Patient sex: M
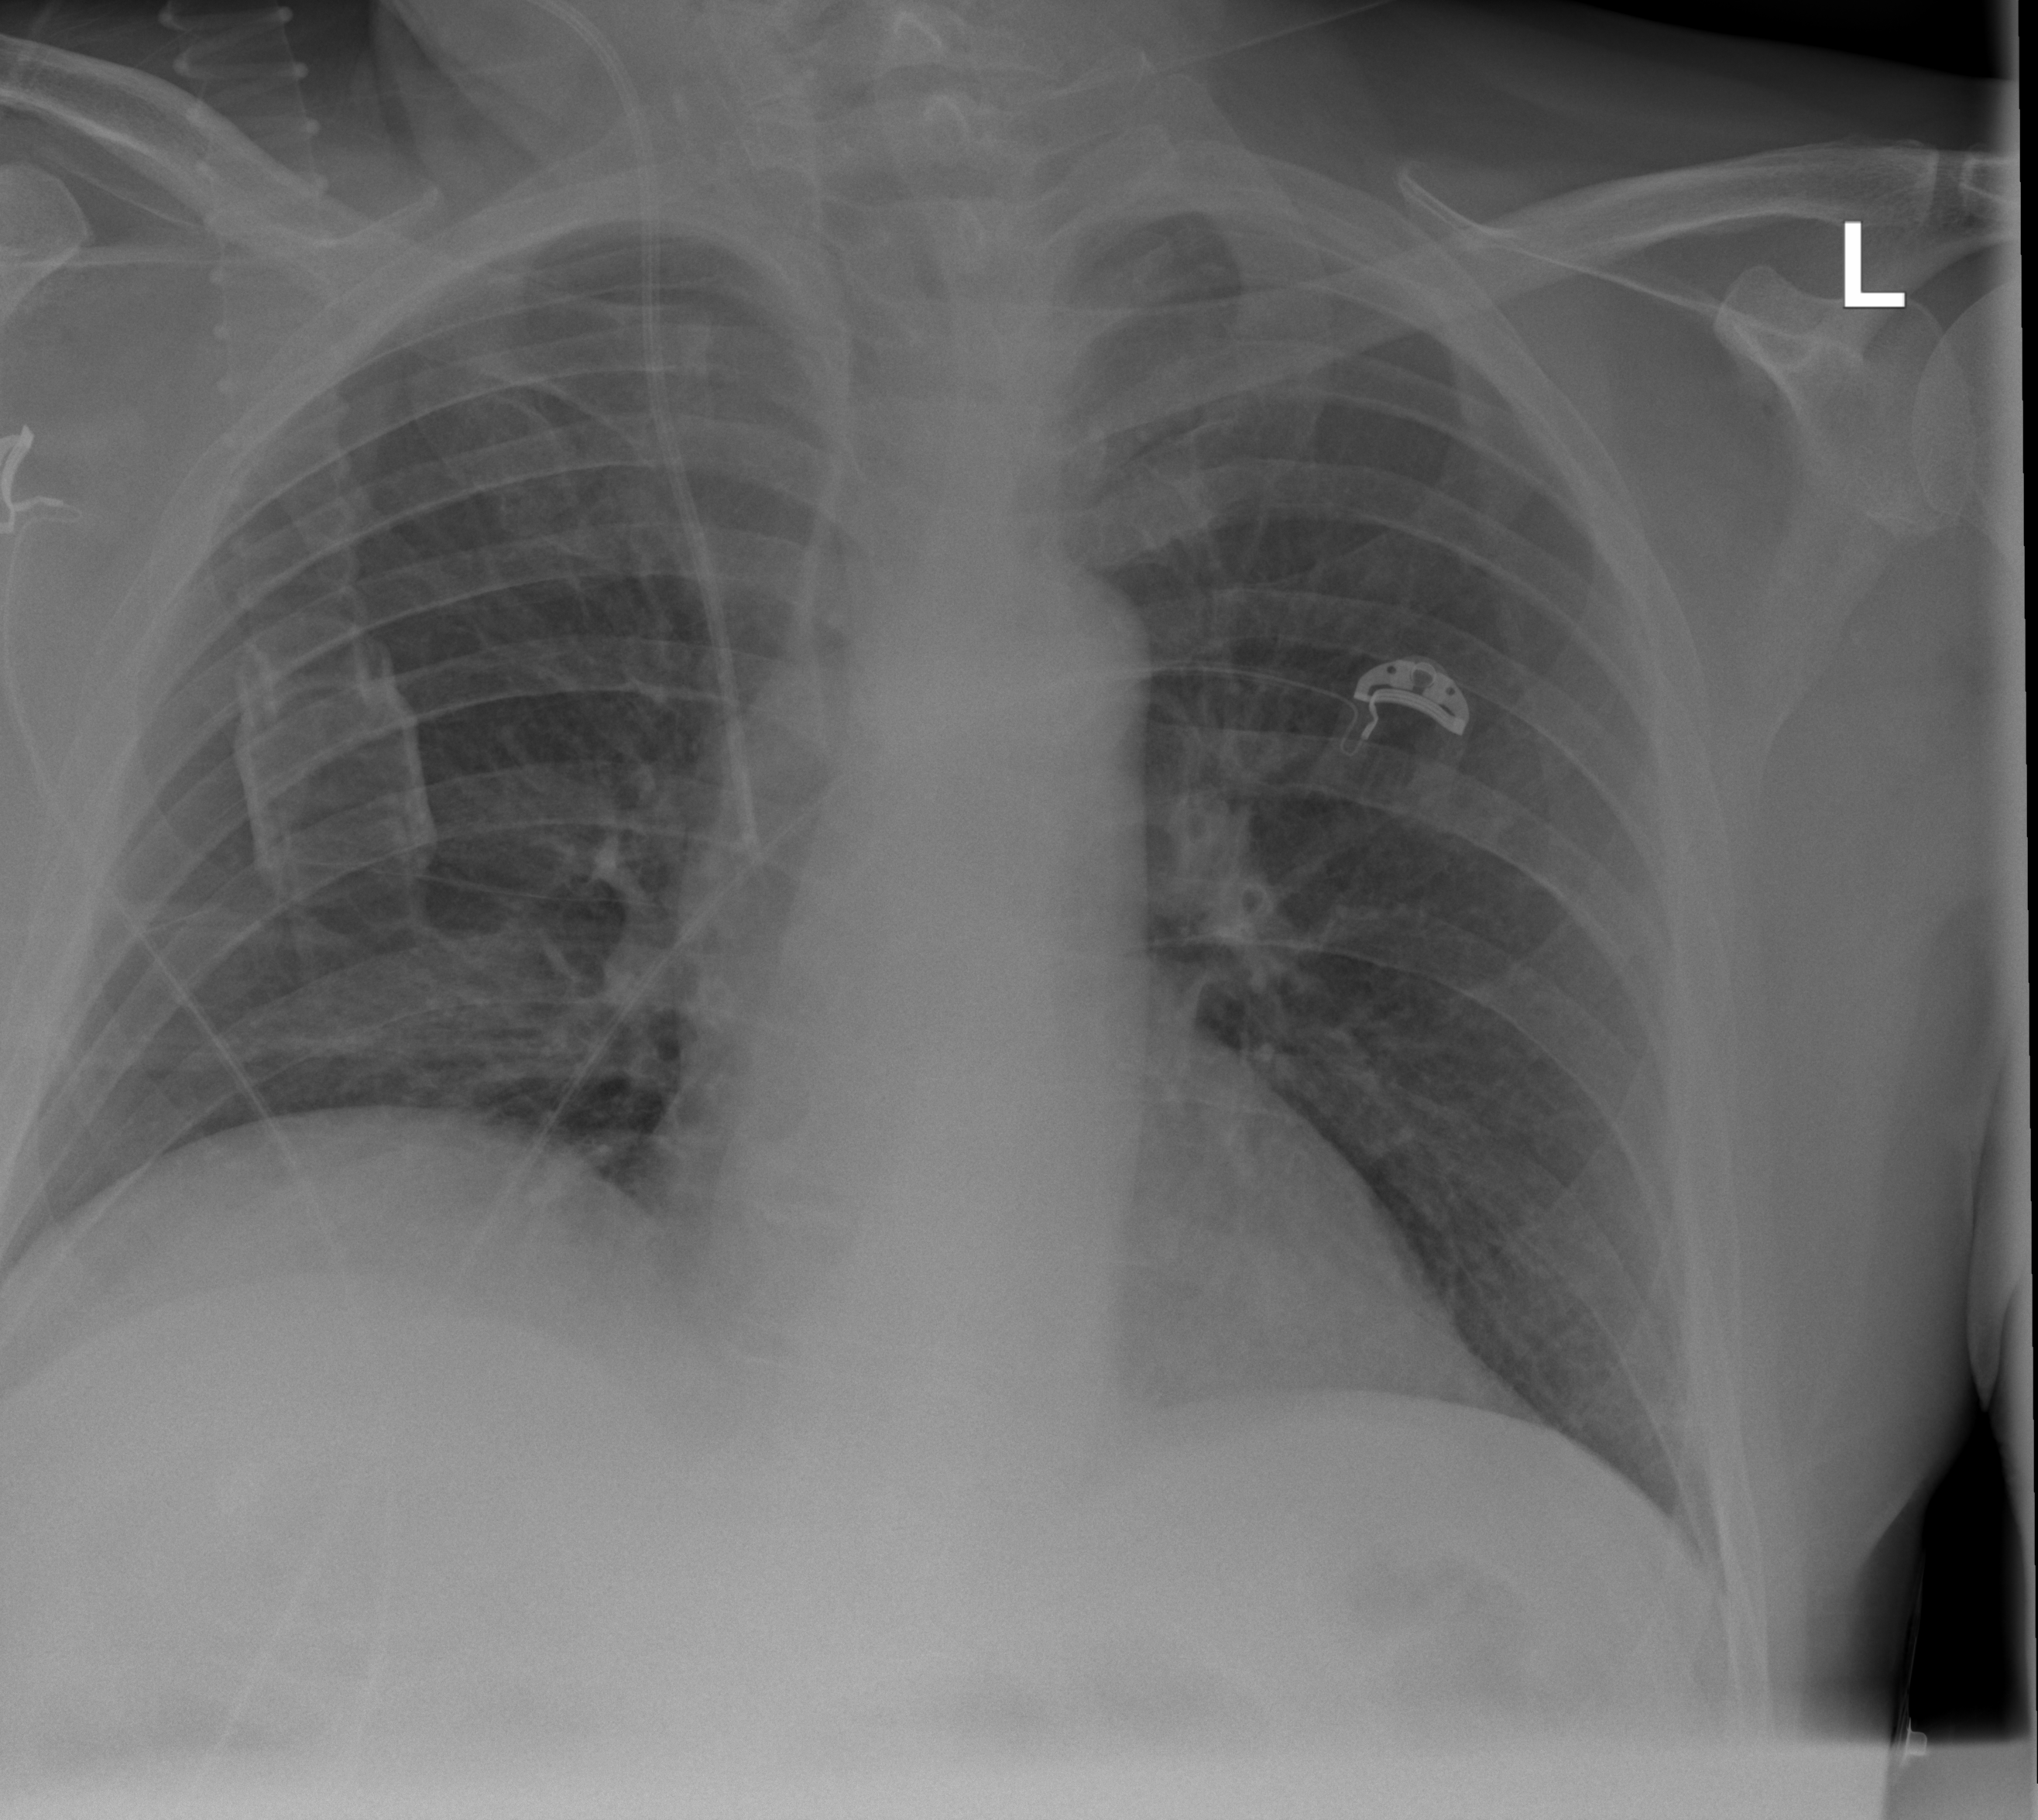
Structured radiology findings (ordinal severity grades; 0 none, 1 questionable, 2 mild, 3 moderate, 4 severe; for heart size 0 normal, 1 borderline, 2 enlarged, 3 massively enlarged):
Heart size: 0
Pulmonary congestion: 0
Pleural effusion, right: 0
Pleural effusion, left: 0
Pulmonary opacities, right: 0
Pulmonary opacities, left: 0
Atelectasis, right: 2
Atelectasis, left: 0